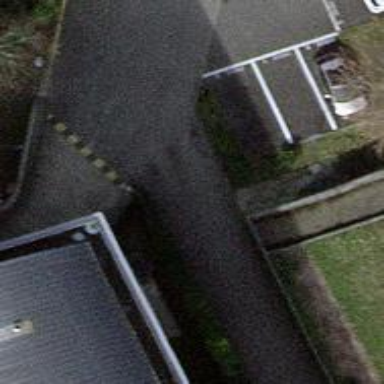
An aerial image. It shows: Pedestrian road.